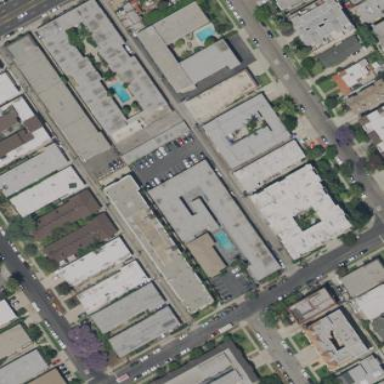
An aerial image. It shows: View of apartment building.